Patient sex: M
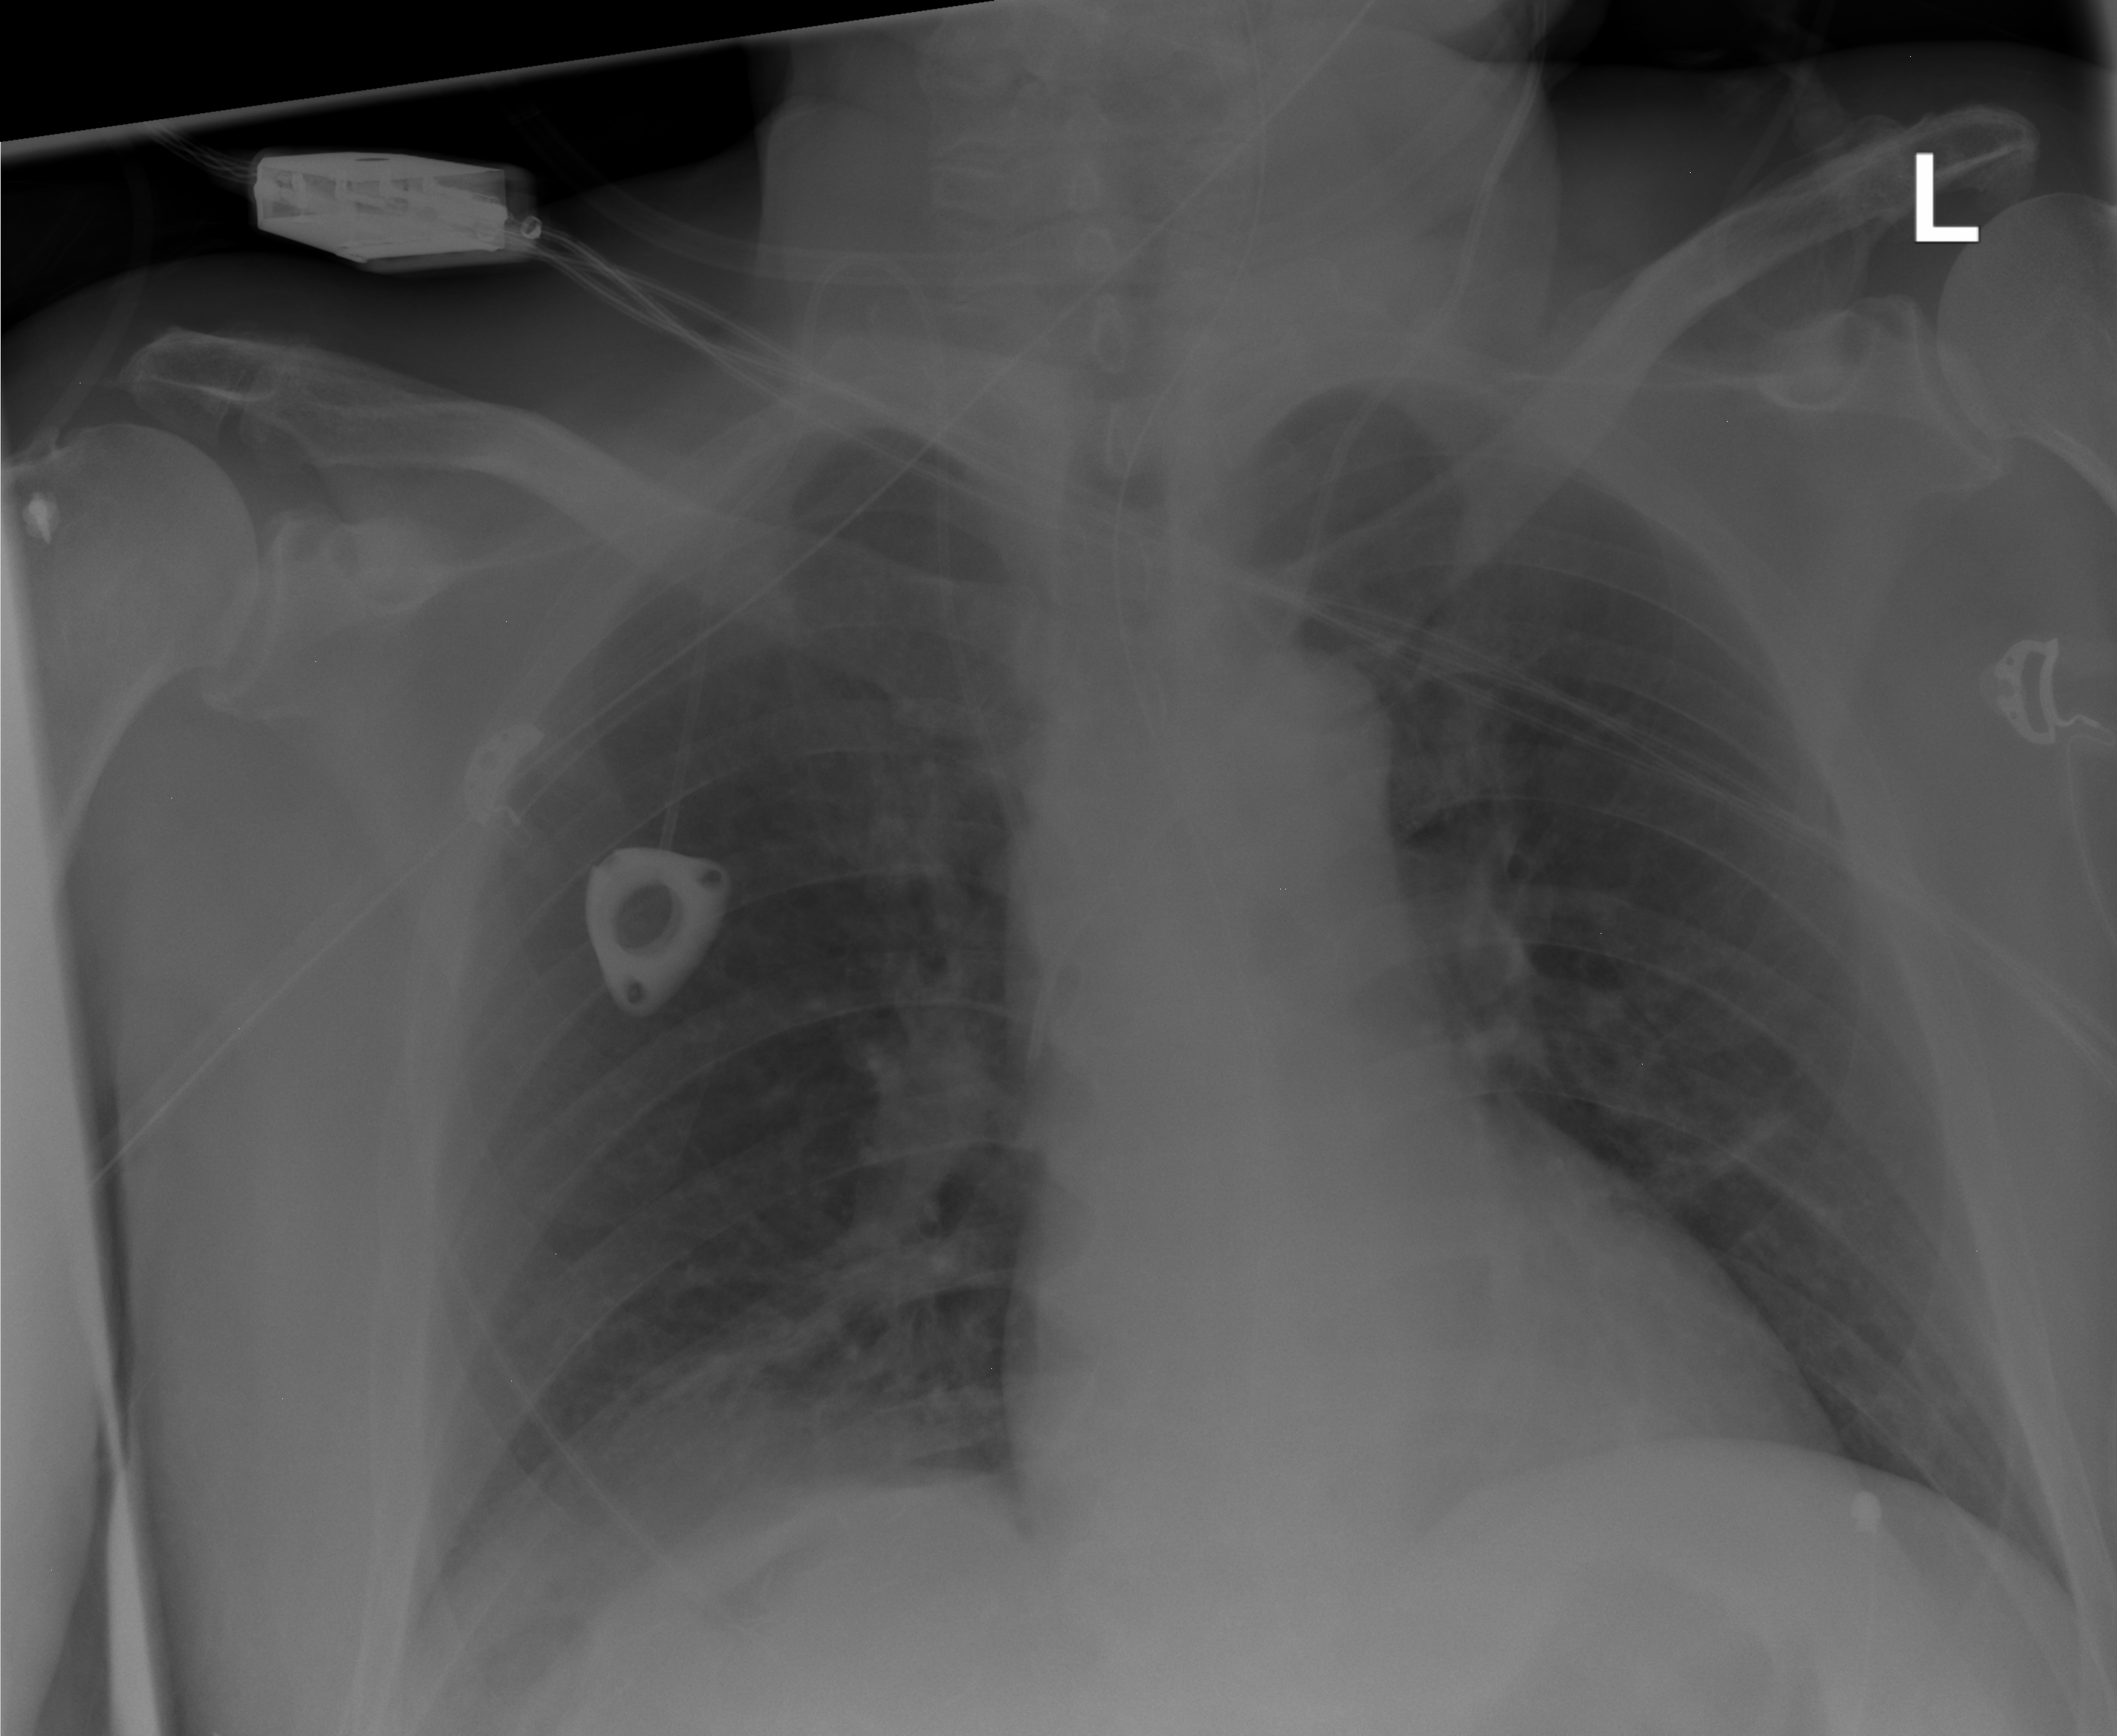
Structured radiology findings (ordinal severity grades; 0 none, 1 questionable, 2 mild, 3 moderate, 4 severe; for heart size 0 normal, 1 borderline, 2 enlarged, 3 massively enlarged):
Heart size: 0
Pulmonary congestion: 0
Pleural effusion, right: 0
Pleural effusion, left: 0
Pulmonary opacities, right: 0
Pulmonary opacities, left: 0
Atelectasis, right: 2
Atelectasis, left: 0